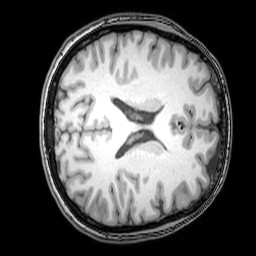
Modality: T1w
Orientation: axial
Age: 25
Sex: female
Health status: healthy
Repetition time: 0.081 s
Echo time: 0.037 s